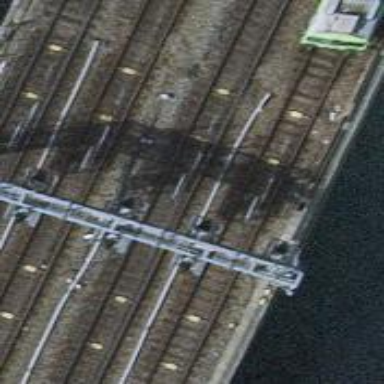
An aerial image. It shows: Bridge with single railway track electrified by contact line.